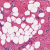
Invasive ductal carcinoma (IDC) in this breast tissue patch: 0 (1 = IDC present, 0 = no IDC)